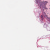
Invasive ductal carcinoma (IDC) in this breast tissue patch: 0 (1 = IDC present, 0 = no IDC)